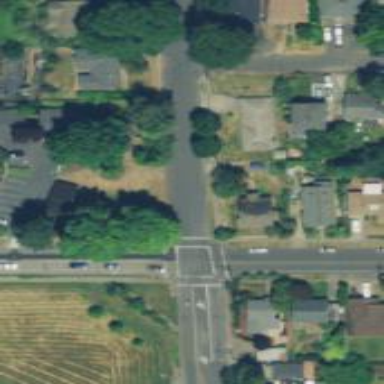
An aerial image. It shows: Residential road with sidewalk on the left.